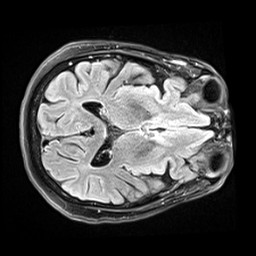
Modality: FLAIR
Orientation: axial
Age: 71
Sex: female
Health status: healthy
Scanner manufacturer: siemens
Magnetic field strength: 3 T
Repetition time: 9 s
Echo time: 0.088 s